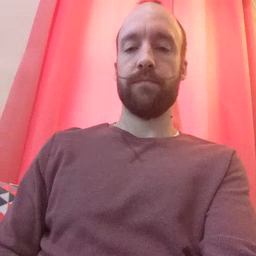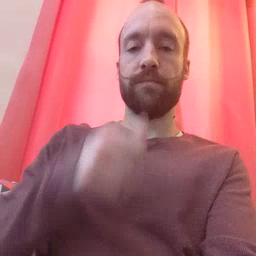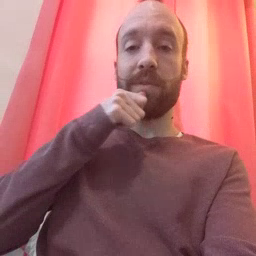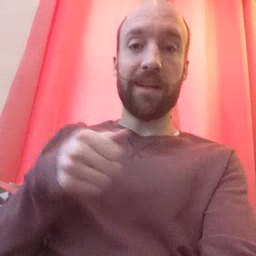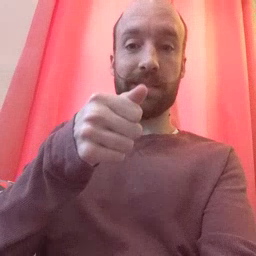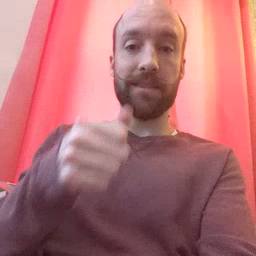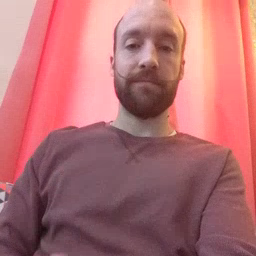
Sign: hide